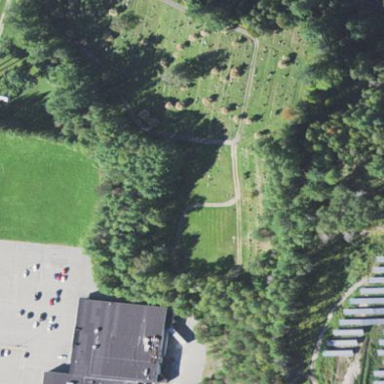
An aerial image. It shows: Cemetery.